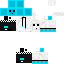
A female skeleton skin with pale skin, wearing white helmet dressed in a blue robe top and black pants, featuring a closed mouth.